Question: I am looking for the best way in which you would setup navigation in an Android game; a best practice for Android Game Activity Navigation. I have the following scenario:
- - -
Therefore, if the player starts the game and completes two levels they might have an activity stack that looks something like this:

The problem that I have here is one of expectations when the back button is pressed:
- -
As far as I can tell everything else will work properly and as the user expects. I guess I just want to know what the best options are to solve this kind of problem. To make sure that the activities in this game occur as expected. Should they even be separate Activities? Thanks.
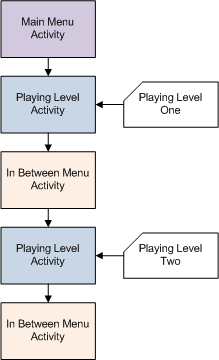
Answer: Rather than pushing a new In Between Menu Activity after completing a level, can you instead pop the activity stack, and detect that (e.g.) level one has been completed when the already-there in between activity becomes active again?
That way, the first "back" would always go back to the in-between, the second "back" would go back to the main menu, and the third "back" would leave the game. All of which is probably what the user expects.